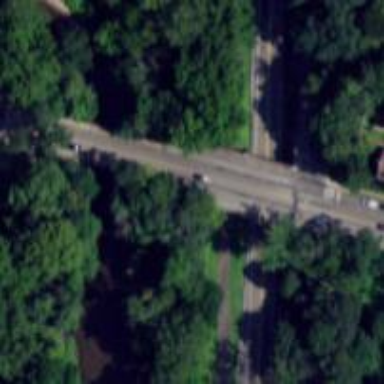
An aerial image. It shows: Tertiary road on bridge with embedded tram rails.